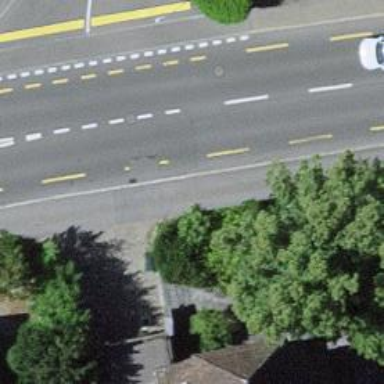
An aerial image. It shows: Sidewalk along the footway.